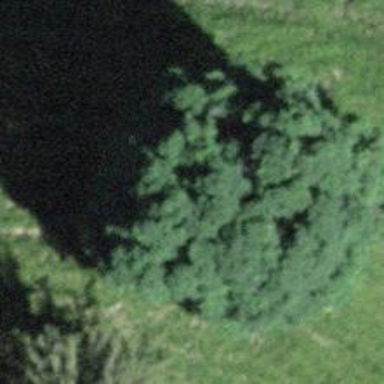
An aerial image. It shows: Beautiful tree in nature.